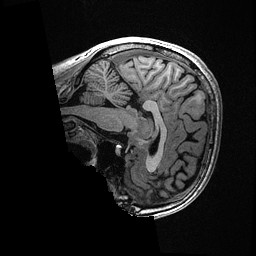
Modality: T1w
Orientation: sagittal
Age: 28
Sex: female
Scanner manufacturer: ge
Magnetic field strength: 3 T
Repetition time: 0.006952 s
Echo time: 0.00292 s